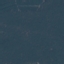
Land use / land cover class: Forest